Interaction volume radius: 5 \u00c5
Interaction volume height: 25 \u00c5
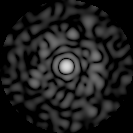
Disorder parameter: 0.8421